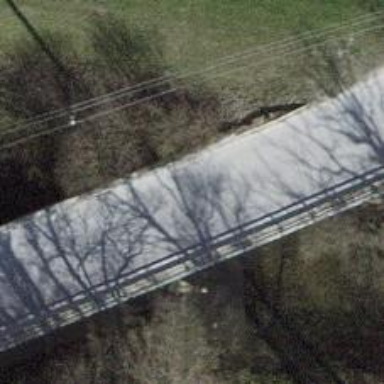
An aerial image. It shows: Service road on bridge.